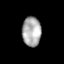
Tissue: lung
Cell type: Endothelial cells
Senescence score: 0.1809
Nuclear area (px): 545
Mean DAPI intensity: 171.646